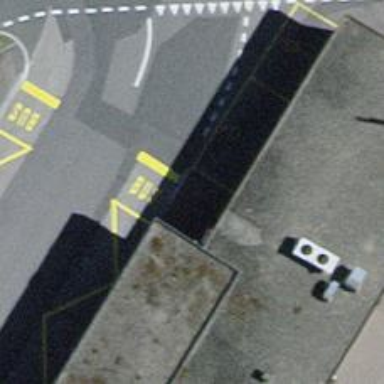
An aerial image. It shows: Platform for public transport on the road.